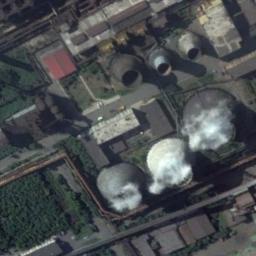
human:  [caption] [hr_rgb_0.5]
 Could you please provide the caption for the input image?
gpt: There is a thermal power station in the open space by the woods .

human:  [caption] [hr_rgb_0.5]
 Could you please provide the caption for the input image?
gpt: There are many buildings of different shapes next to the thermal power station .

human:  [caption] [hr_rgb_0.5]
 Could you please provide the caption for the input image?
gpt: There are many machines and equipment in the thermal power station, and three cooling towers are steaming .

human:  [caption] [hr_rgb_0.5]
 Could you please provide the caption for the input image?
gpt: The thermal power station is next to some buildings and trees with white mist above .

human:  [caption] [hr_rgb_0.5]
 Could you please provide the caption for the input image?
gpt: There are some buildings and chimneys on the thermal power station .